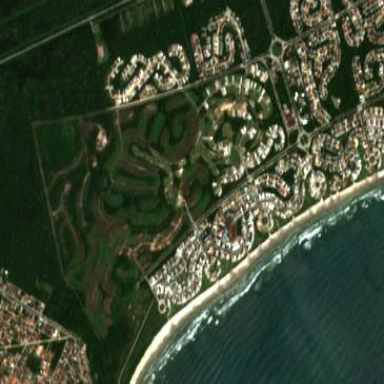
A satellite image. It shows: Grassy pitch designated for golf. It features vibrant green golf course.